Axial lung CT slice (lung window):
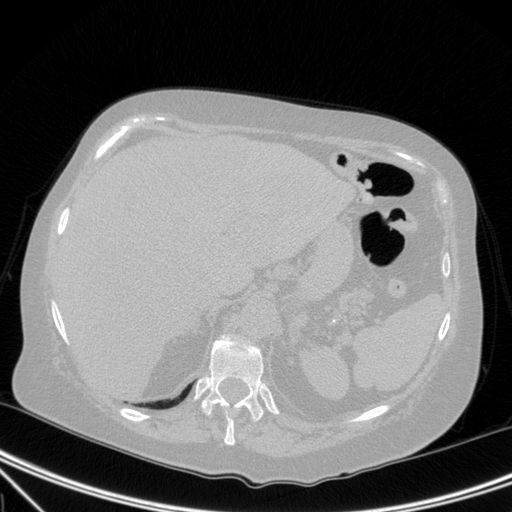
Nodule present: no